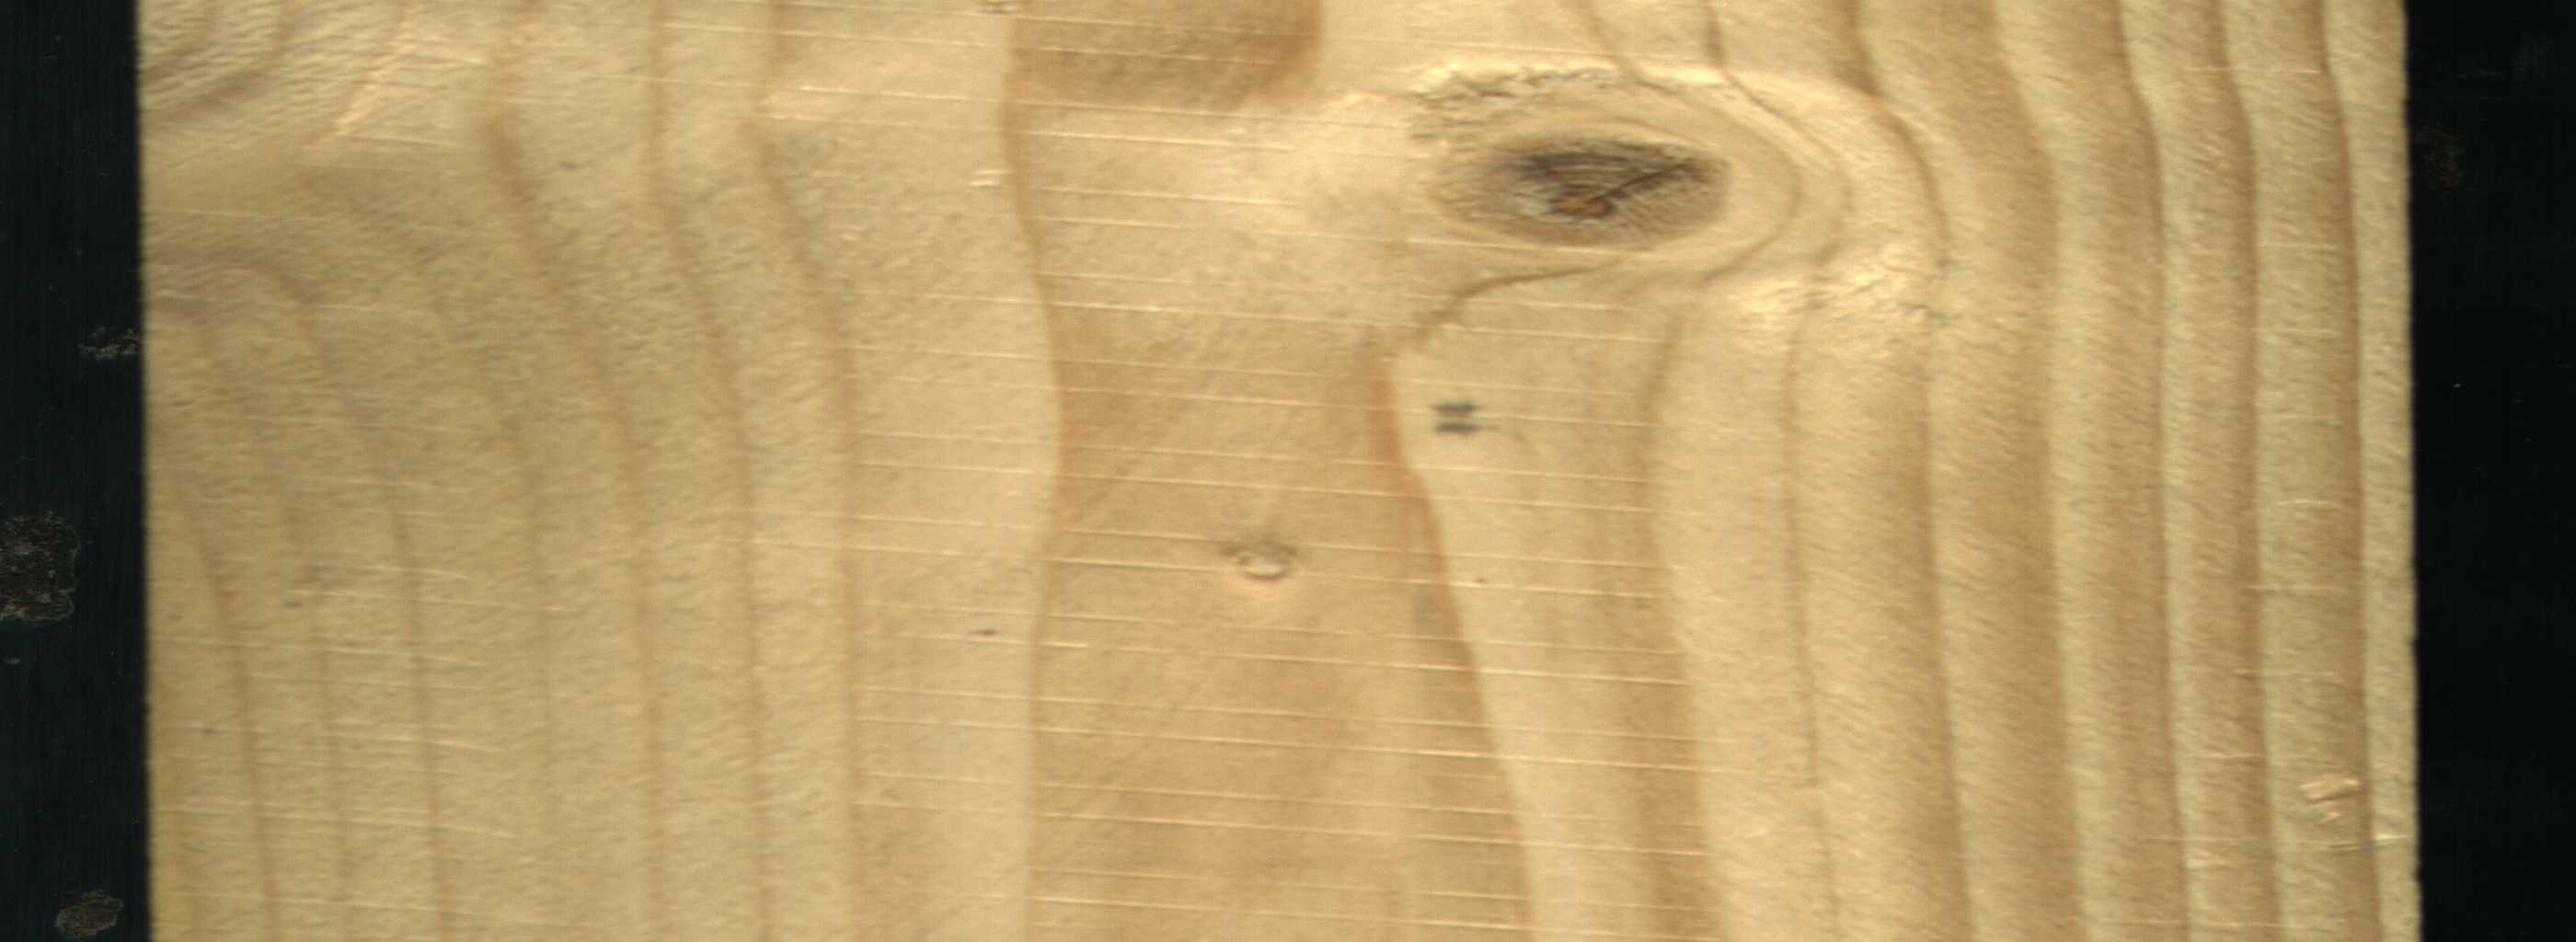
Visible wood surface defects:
Live_Knot